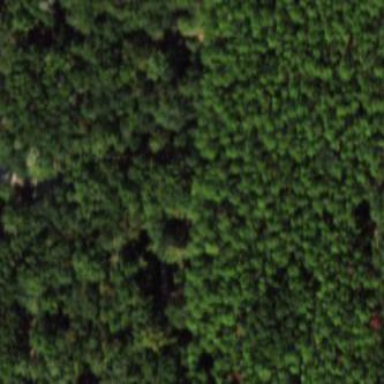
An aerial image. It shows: Forest dominated by needle-leaved trees.